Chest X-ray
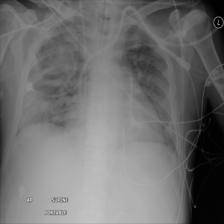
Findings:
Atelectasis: negative
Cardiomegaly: negative
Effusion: negative
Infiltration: negative
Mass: positive
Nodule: negative
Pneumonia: negative
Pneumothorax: negative
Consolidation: negative
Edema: negative
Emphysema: negative
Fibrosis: negative
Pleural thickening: negative
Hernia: negative